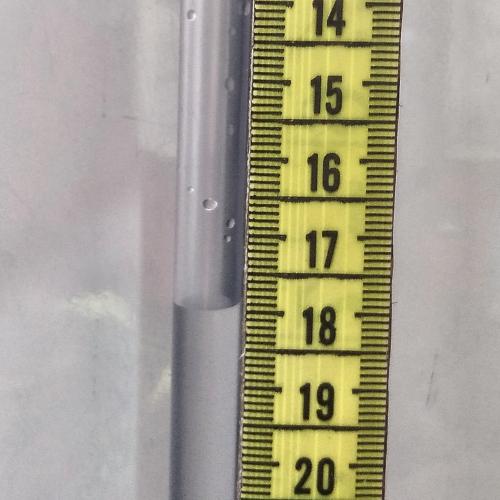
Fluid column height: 17.9 cm